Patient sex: M
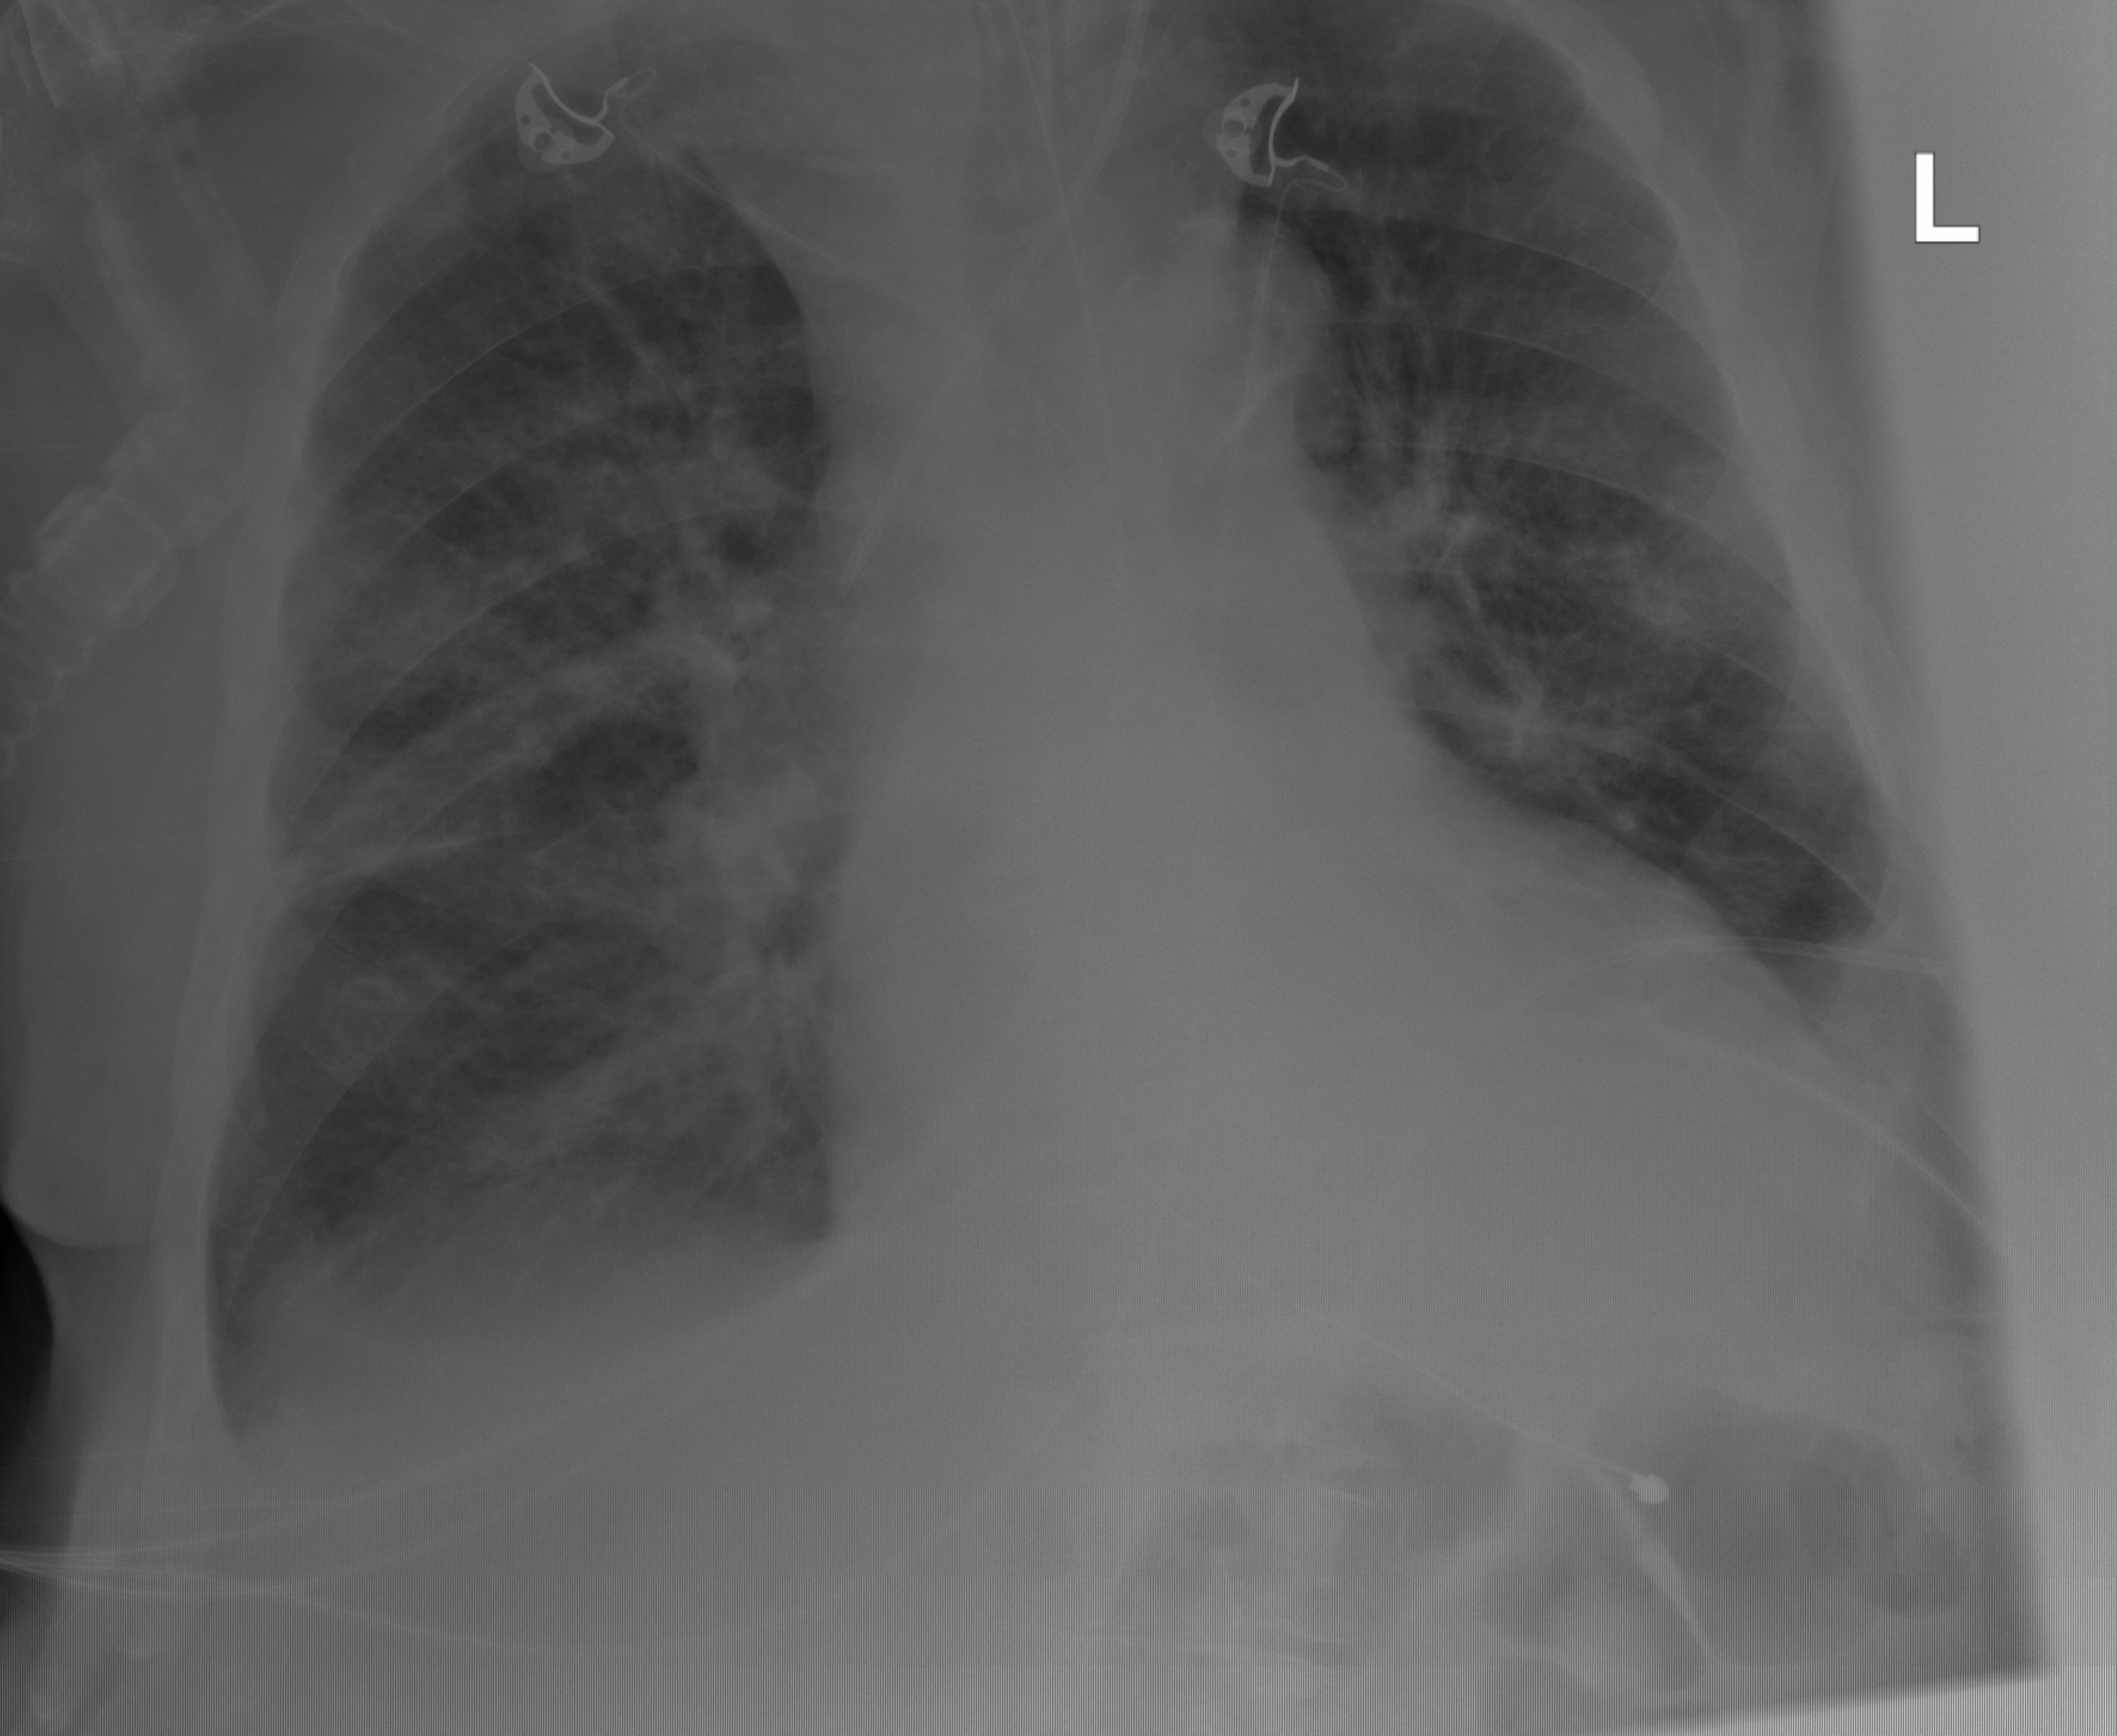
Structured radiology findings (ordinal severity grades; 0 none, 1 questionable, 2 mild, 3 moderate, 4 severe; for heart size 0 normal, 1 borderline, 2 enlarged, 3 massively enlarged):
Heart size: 2
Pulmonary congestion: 0
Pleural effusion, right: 2
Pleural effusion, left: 2
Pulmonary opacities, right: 3
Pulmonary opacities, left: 2
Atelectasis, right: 2
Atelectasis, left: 0